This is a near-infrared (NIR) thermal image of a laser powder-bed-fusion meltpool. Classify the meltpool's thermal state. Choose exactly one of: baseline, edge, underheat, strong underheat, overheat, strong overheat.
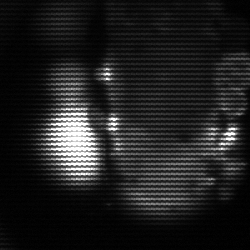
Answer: strong underheat